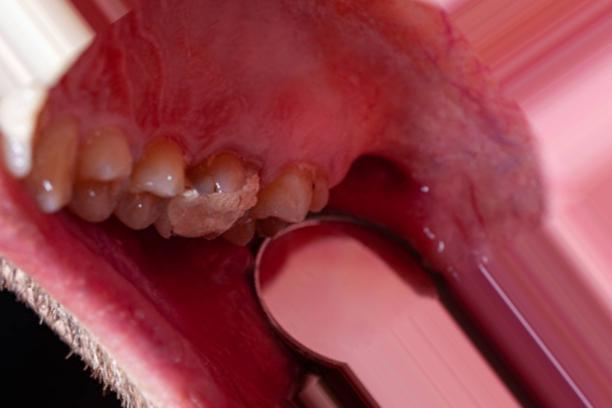
Condition: Caries